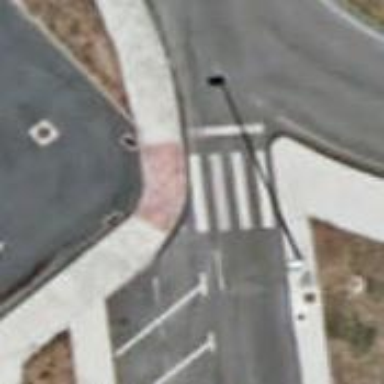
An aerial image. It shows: Zebra crossing on the road.